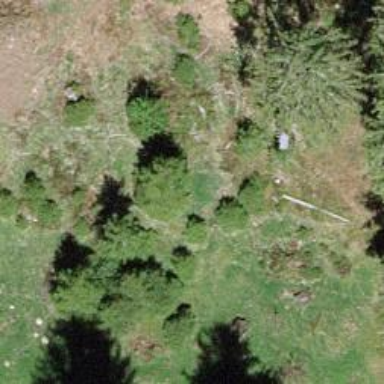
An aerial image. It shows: Single tag "natural: tree."